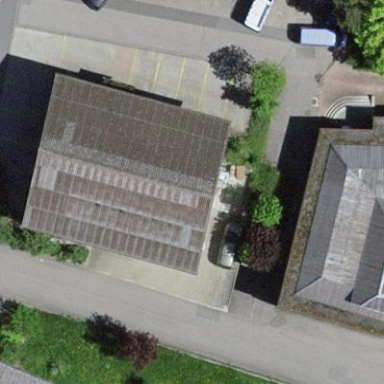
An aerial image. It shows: Parking space.